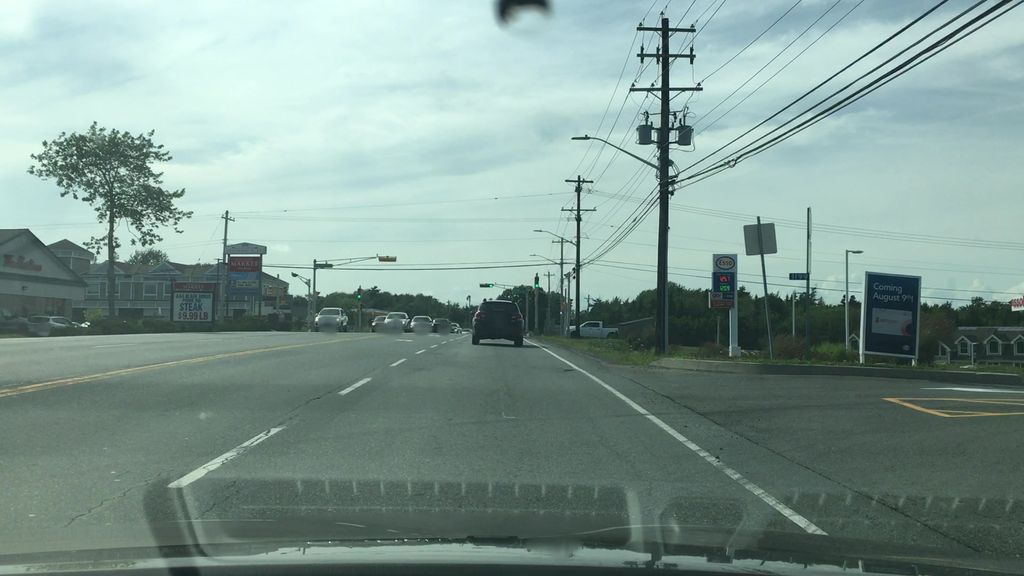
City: halifax